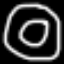
Label: donut